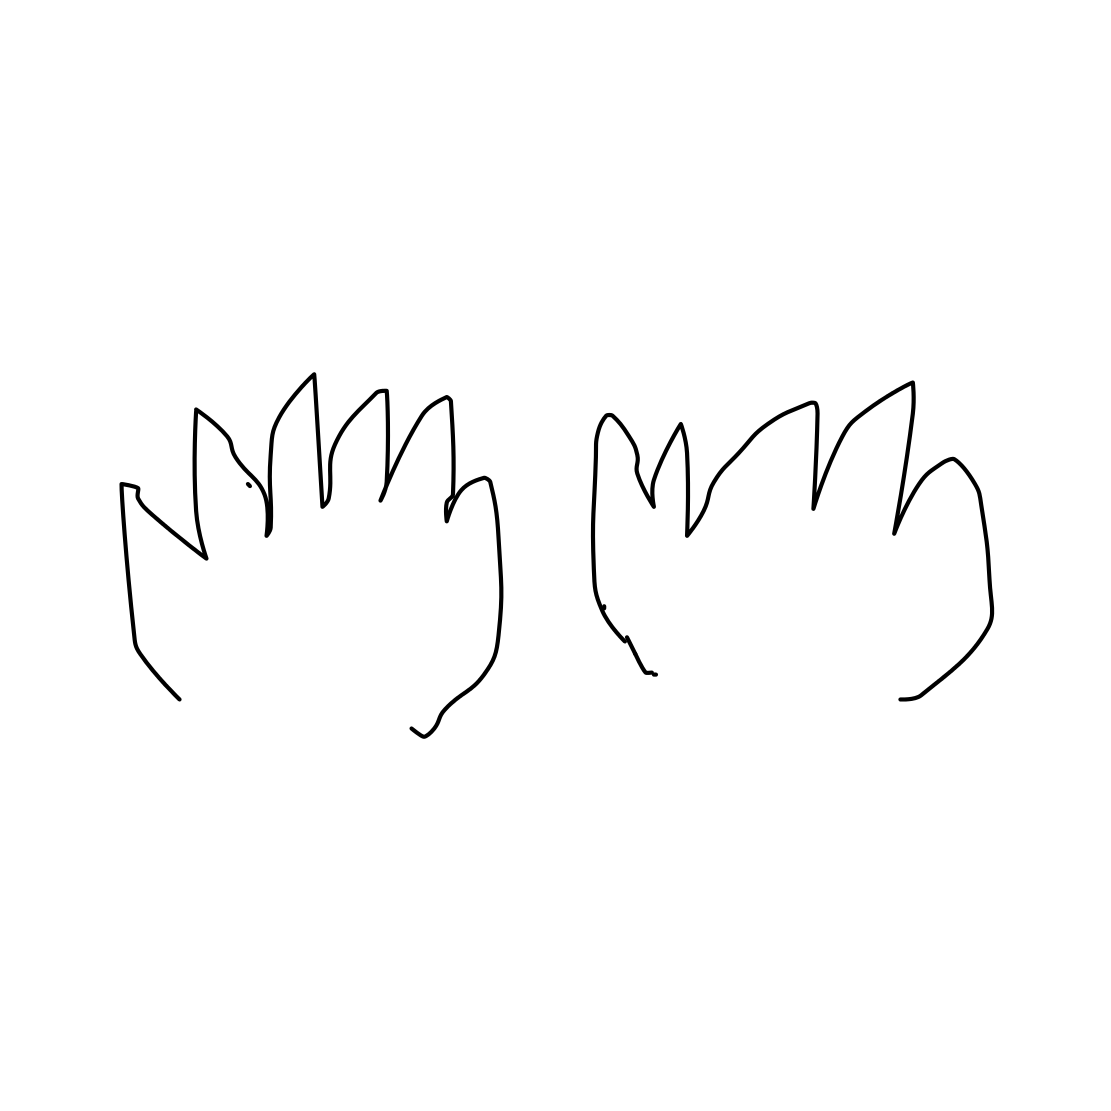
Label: bush